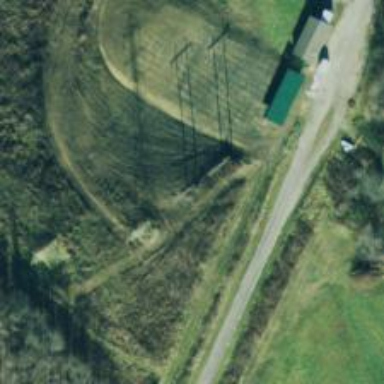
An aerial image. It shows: H-frame designed tower for power lines.